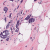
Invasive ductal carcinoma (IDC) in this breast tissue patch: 1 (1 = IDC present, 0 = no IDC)